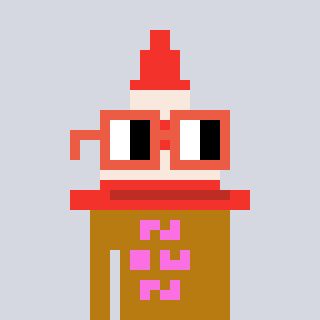
a pixel art character with square orange glasses, a cone-shaped head and a gold-colored body on a cool background